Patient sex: F
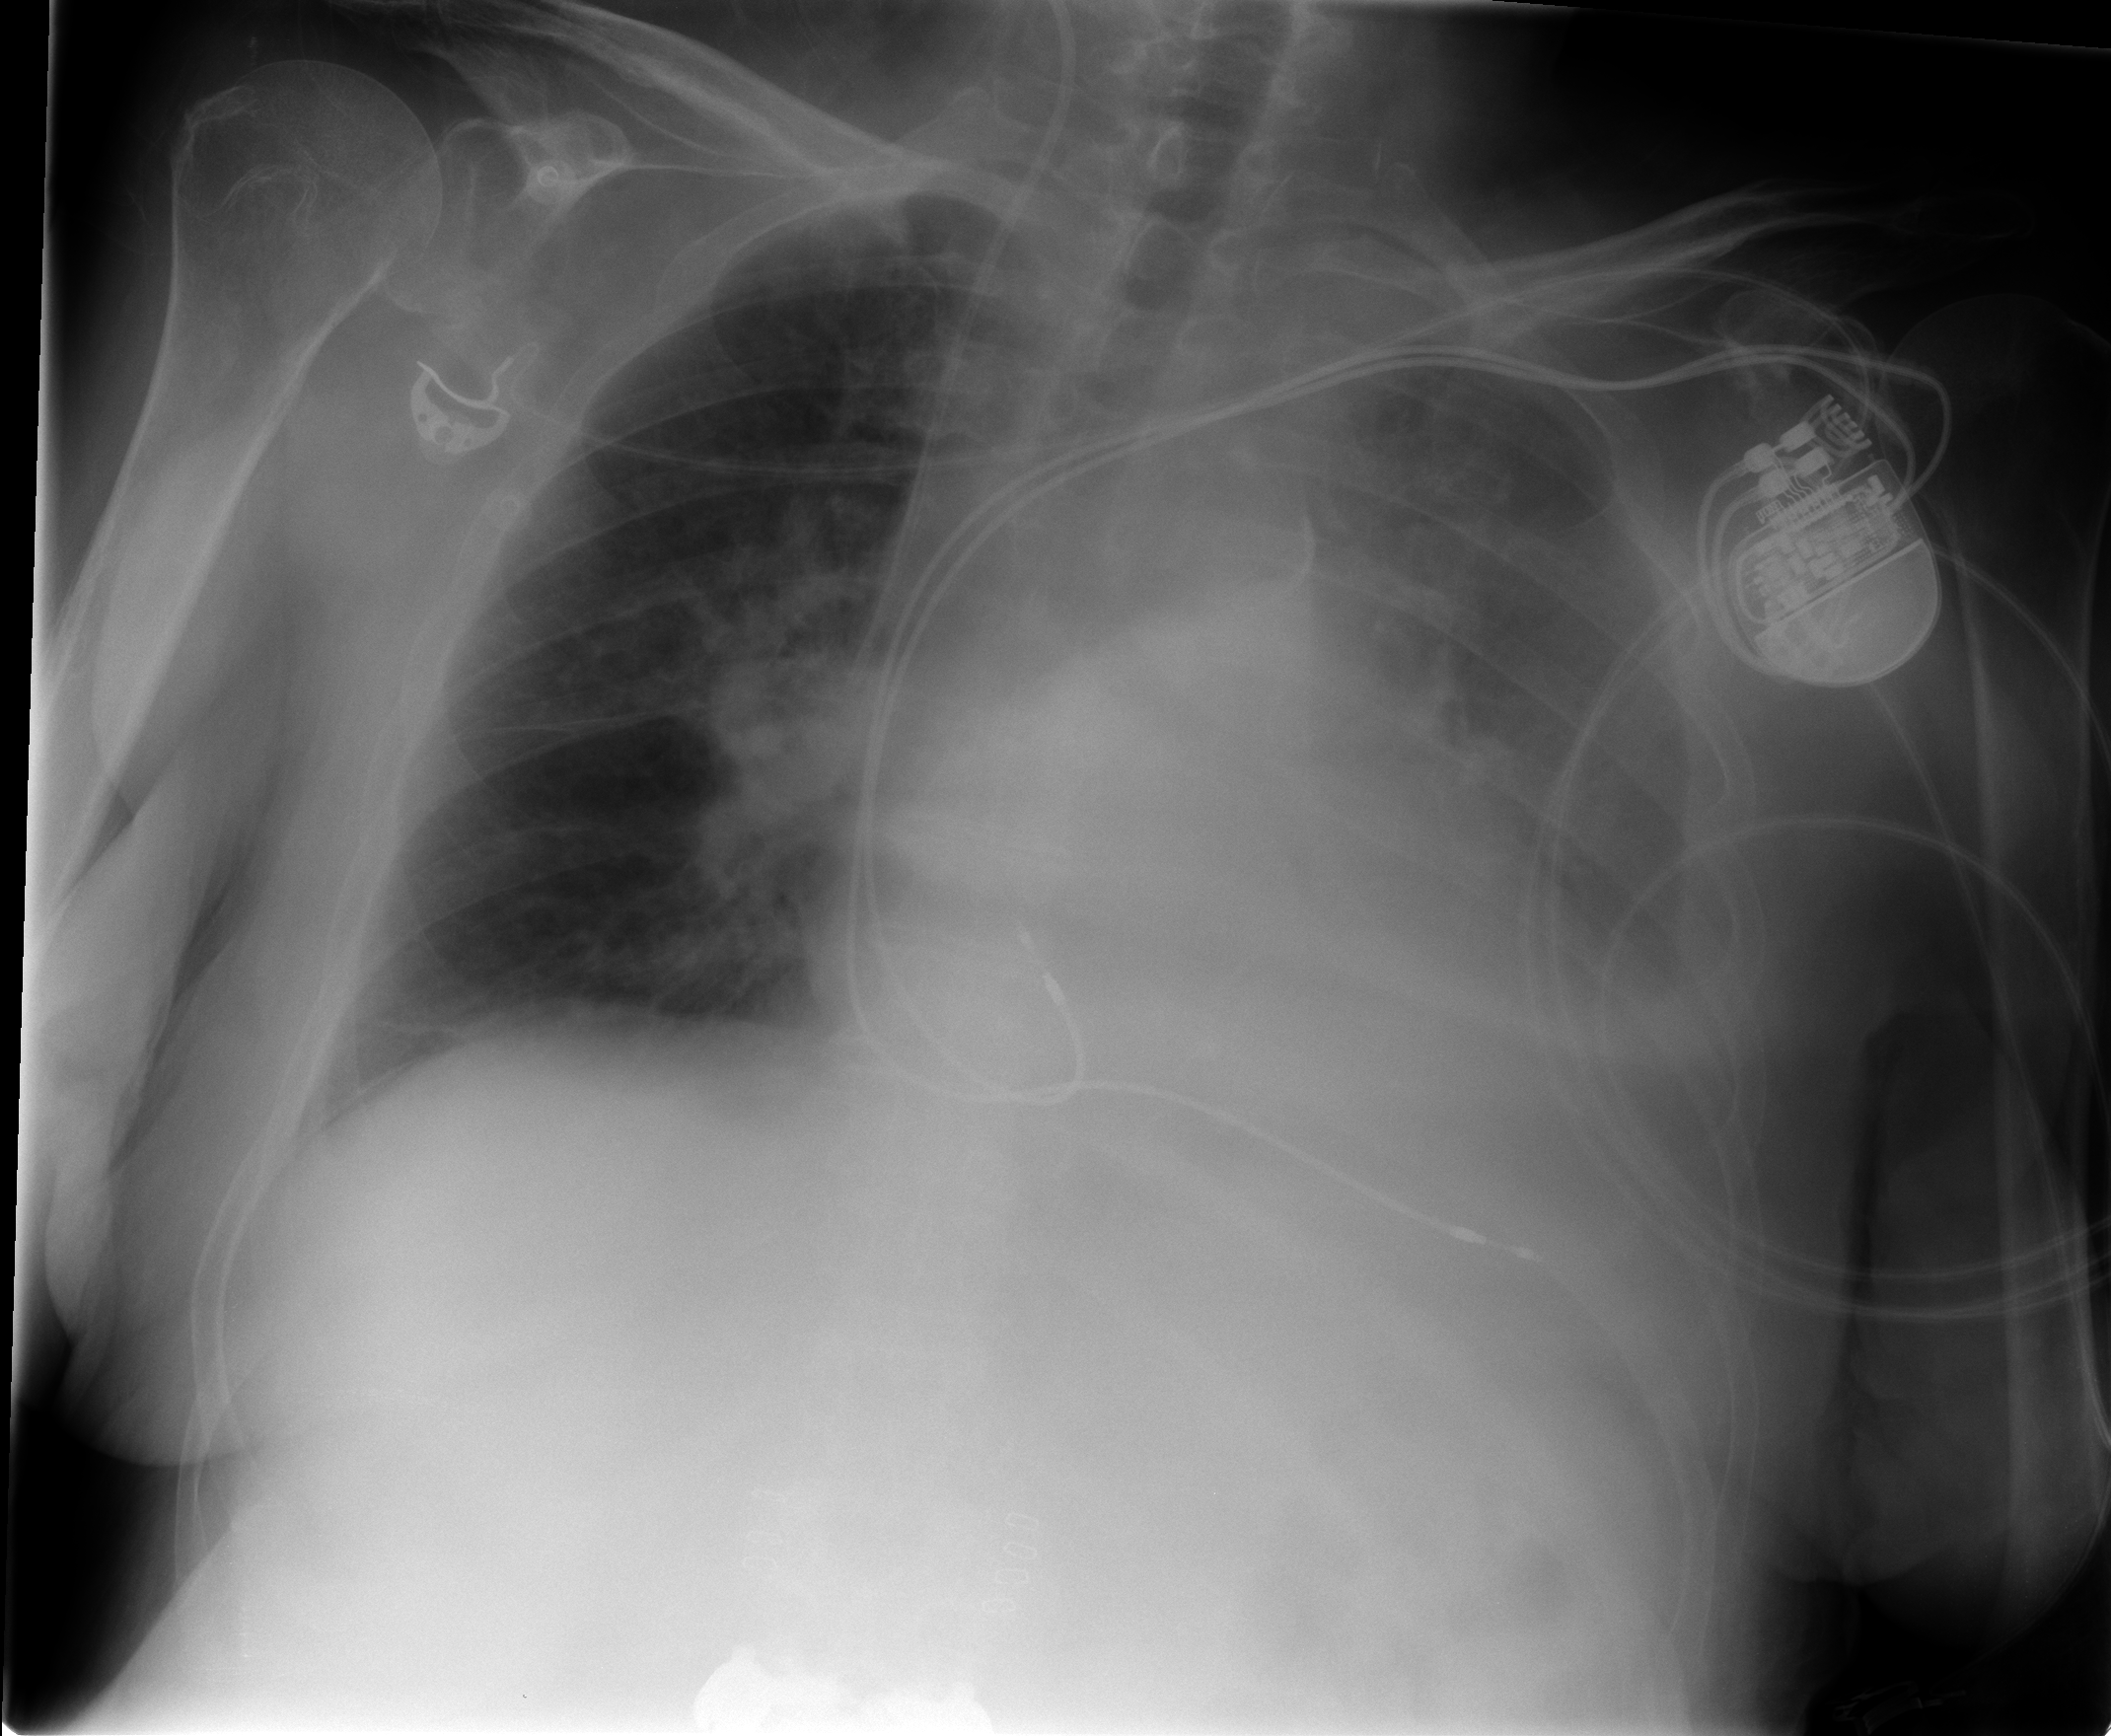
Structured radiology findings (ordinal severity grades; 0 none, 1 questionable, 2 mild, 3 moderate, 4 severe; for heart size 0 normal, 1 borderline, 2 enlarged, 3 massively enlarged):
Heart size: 2
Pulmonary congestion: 2
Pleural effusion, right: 1
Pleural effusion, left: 3
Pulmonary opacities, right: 2
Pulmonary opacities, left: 2
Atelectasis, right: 0
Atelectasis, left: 3